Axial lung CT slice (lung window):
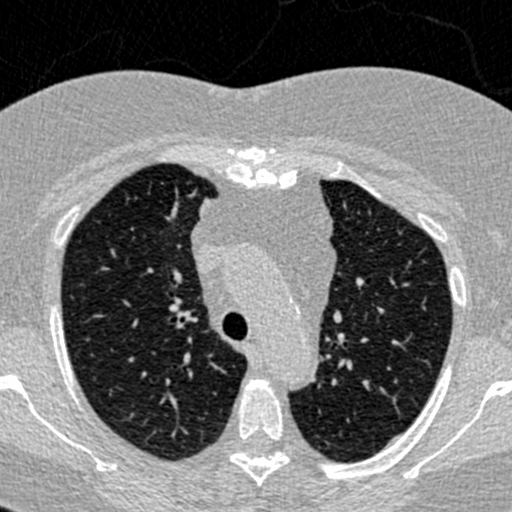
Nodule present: no